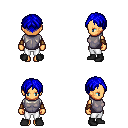
a pixel art fantasy rpg character, female body template, human, tanned skin, steel chest armor, white pants, blue parted hairstyle, leather bracers, black shoes, four views (front, back, left, right), 2x2 character sprite sheet, small pixel art, hard edges, no anti-aliasing